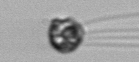
Label: flagellate_morphotype1